Question: I'm using Pushwoosh along with my Cordova App but I have now a problem to activate it. When I want to enable Pushwoosh for iOS I have to provide a 'Certificate File (.cer)' and a 'Push Certificate (.p12)'. Problem is that Pushwoosh says that my .p12 file is incorrect (please have a look at the screenshot). I don't know why. I follow <URL> in an exact manner! Do you think the documentation of Pushwoosh is broken?

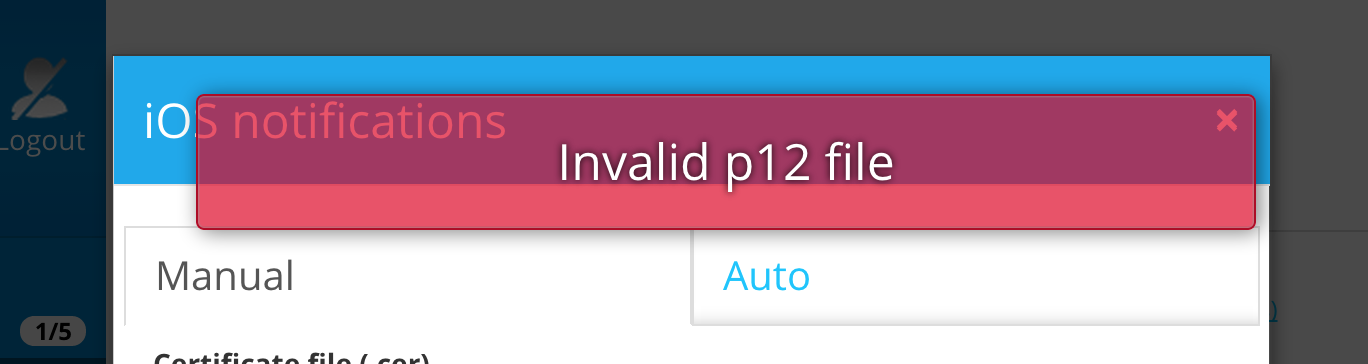
Answer: Ok, now I works. It is , but in order to get the right .p12 file you have to unfold the private key certificate in your Keychain Access program, and then you must select both (the certificate and the key). Right click -> Export.